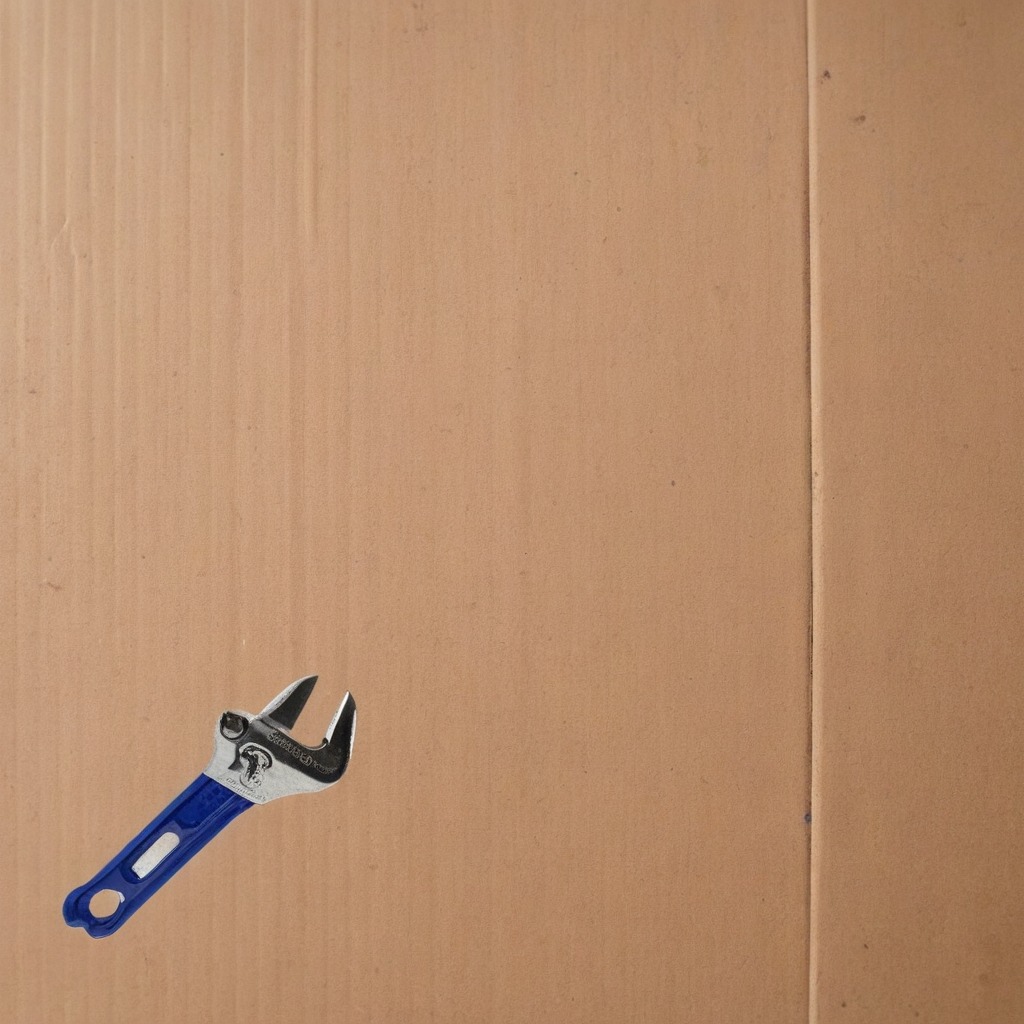
An wrench is lying on a clean dry cardboard box surface in an outdoor workshop during daytime bright natural light soft shadows slightly creased but